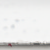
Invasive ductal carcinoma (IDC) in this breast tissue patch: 0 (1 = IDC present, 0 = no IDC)